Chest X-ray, PA view. Patient: 71 years old, sex M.
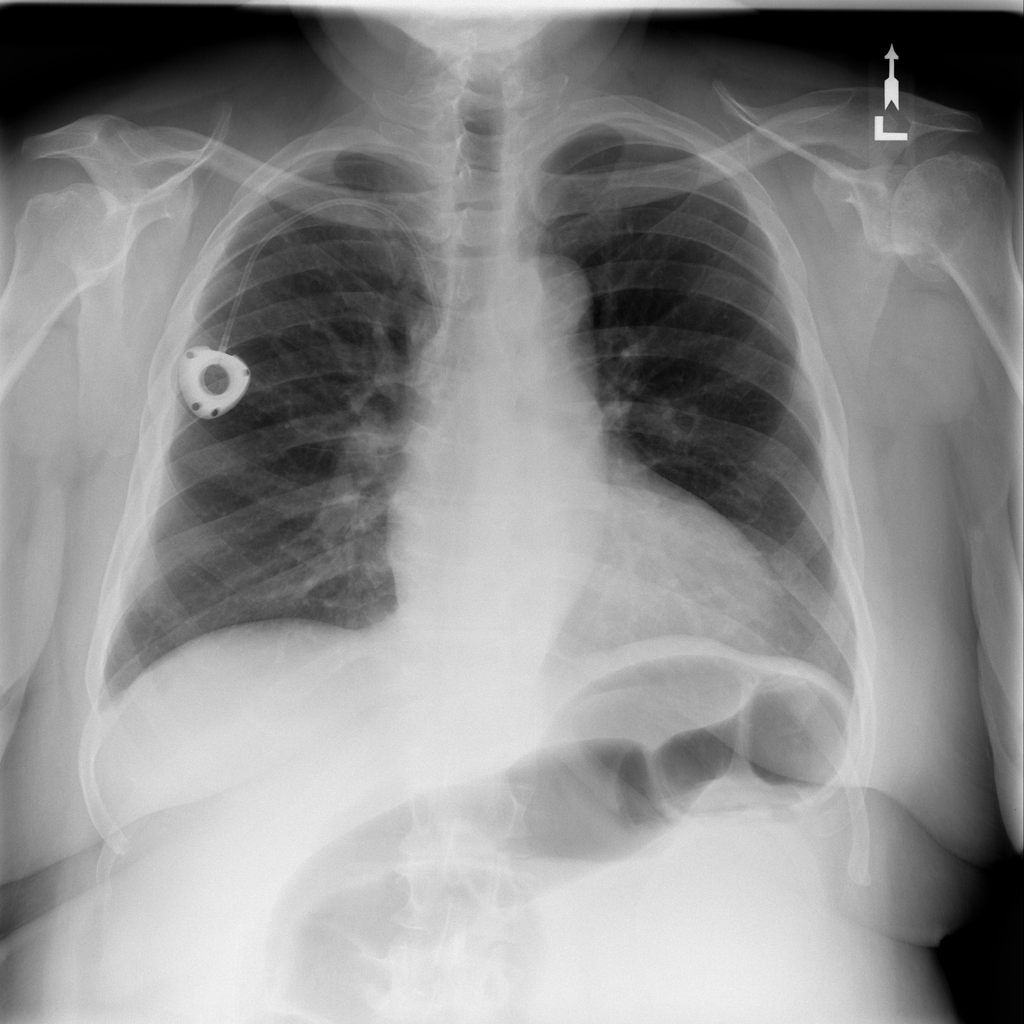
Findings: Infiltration